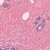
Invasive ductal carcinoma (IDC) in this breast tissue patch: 0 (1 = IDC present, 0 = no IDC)